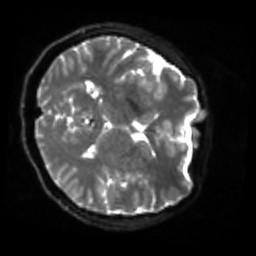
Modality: sbref
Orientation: axial
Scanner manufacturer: siemens
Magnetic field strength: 3 T
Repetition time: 4 s
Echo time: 0.0594 s